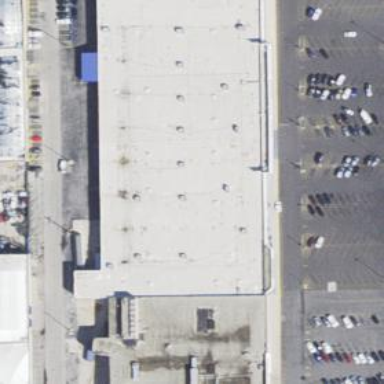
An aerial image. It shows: Flat-roofed retail building.